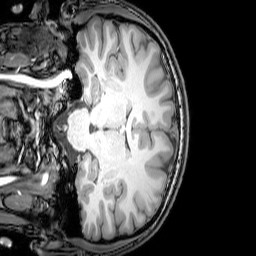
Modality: T1w
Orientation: coronal
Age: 25
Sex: male
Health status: healthy
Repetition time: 0.081 s
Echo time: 0.037 s